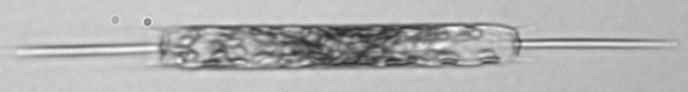
Label: Ditylum_brightwellii